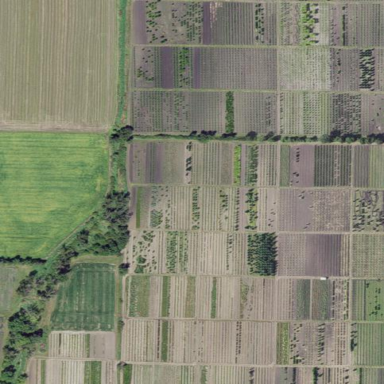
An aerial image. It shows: Plant nursery.